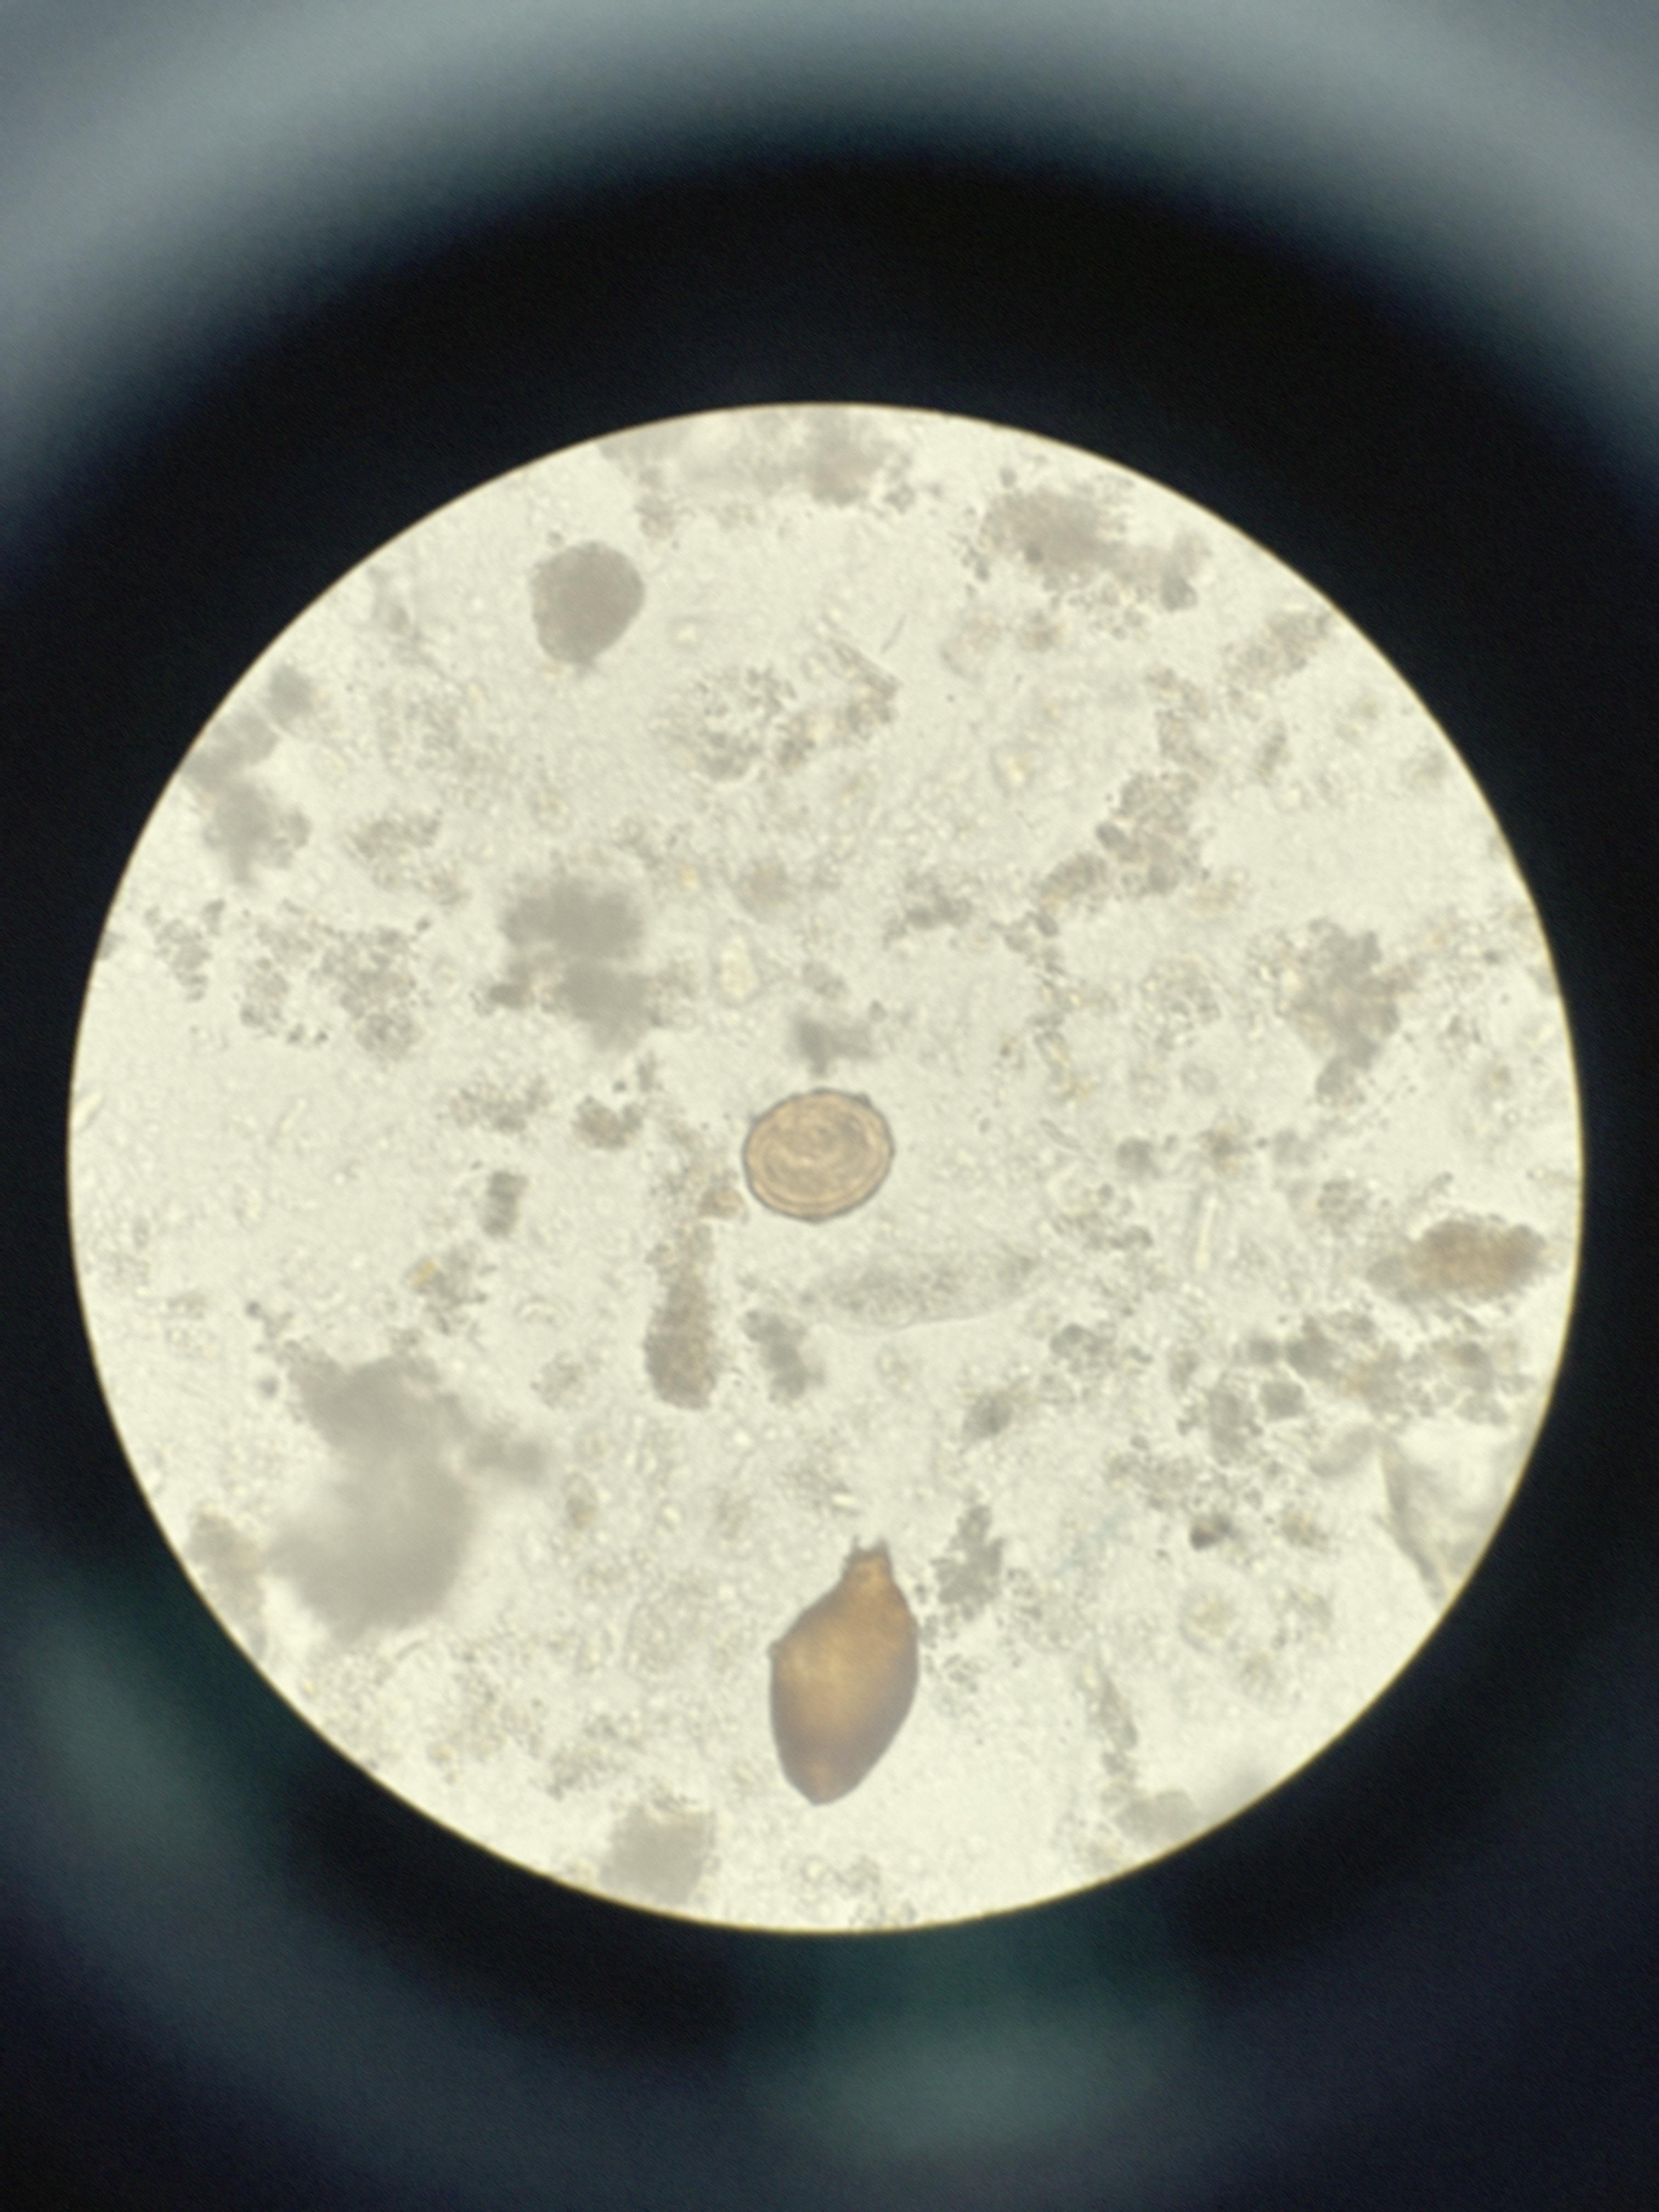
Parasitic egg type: Ascaris lumbricoides